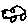
Label: car